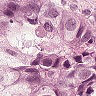
Metastatic tissue present: yes